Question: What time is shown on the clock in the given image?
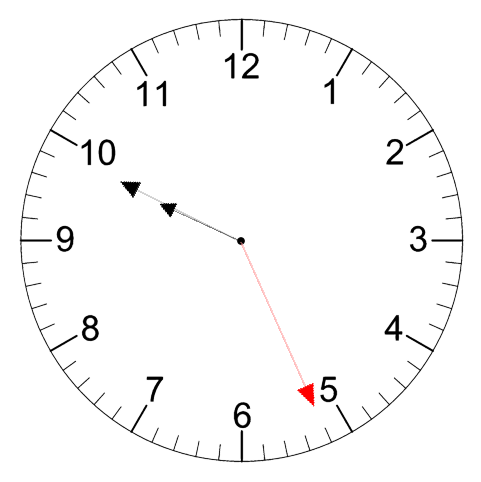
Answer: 09:49:26